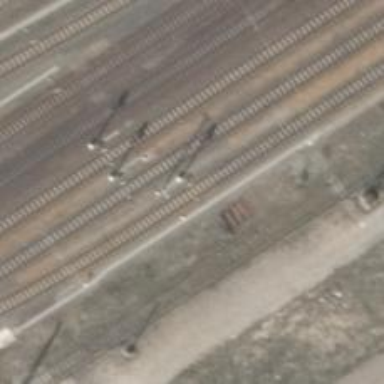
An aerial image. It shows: Railway signal.